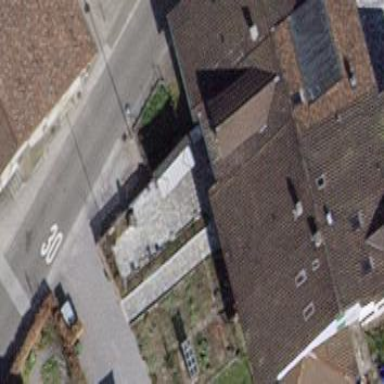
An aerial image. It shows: Terrace-style building with gabled roof.